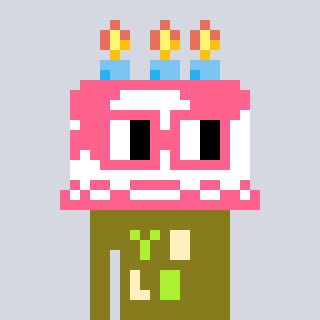
a pixel art character with square pink glasses, a cake-shaped head and a gunk-colored body on a cool background